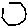
Label: hexagon